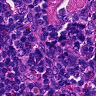
Metastatic tissue present: no